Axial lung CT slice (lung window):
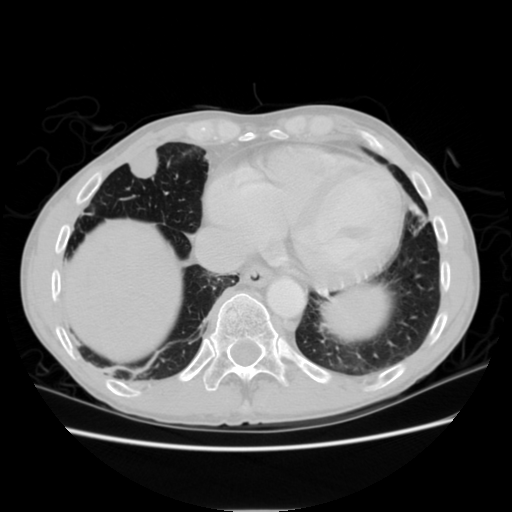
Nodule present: yes
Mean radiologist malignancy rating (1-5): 4.5